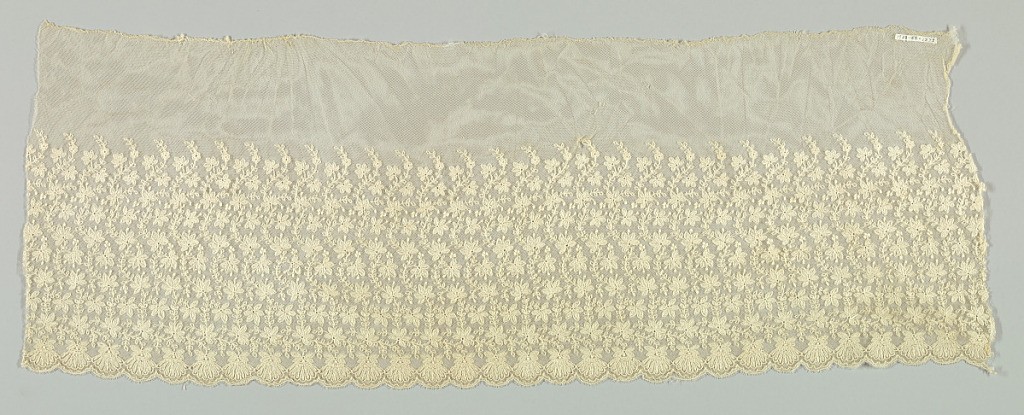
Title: Flounce
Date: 19th century
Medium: linen, cotton Technique: cotton embroidery on linen net
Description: Net embroidered in running stitch in pattern of curving stem with flowers and leaves.